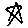
Label: star